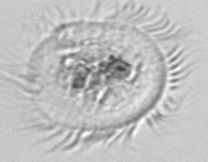
Label: Pleuronema